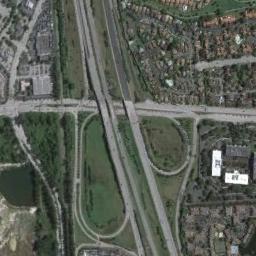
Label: overpass